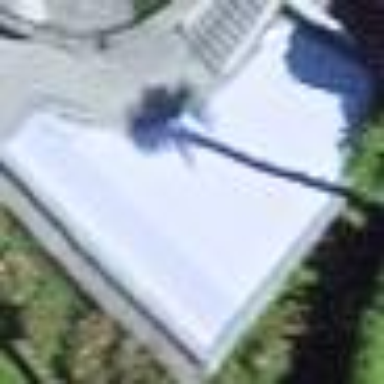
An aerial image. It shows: Swimming pool located in leisure land.